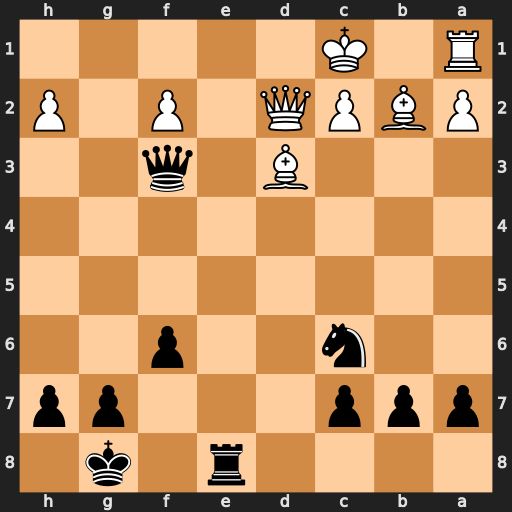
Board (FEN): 4r1k1/ppp3pp/2n2p2/8/8/3B1q2/PBPQ1P1P/R1K5
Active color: b
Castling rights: -
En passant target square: -
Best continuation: Qh1+ Qd1 Re1 Kd2 Rxd1+